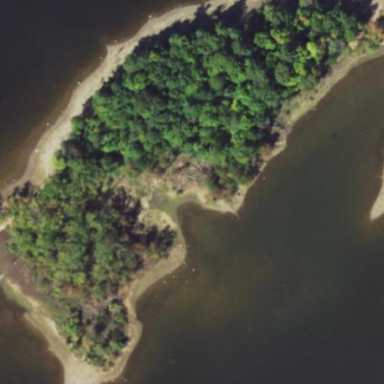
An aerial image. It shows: Islet.